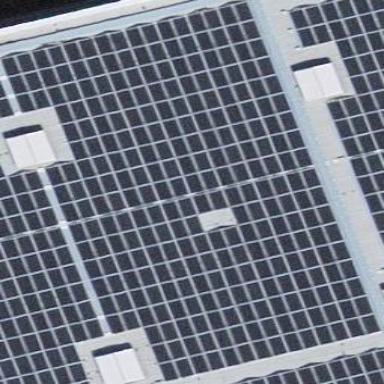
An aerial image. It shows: Solar power generator.